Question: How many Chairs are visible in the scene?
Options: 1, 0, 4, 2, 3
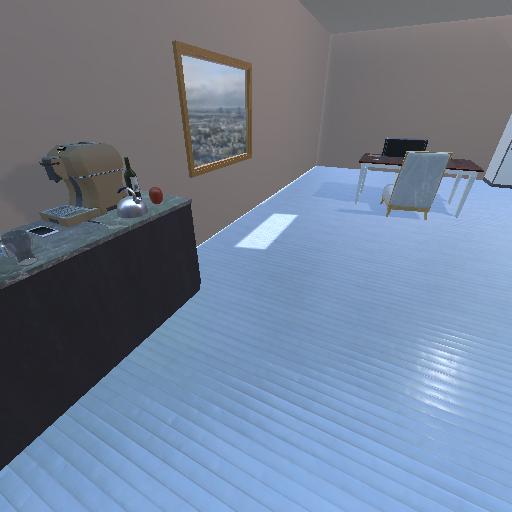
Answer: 1